Field crop: maize
Growth stage: 2
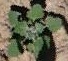
Species: chenopodium